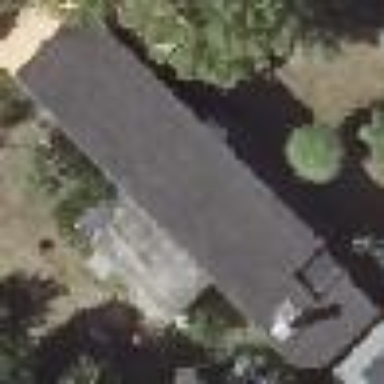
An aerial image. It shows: Shed building.